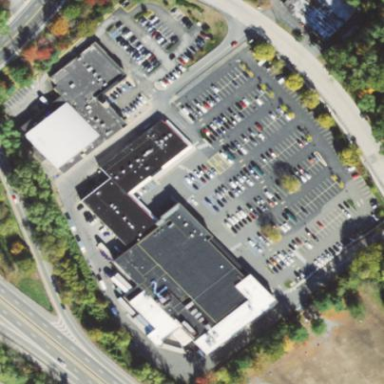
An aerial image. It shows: Retail area.